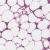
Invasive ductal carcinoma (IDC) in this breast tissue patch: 0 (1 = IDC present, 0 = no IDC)